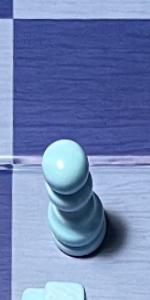
Label: Pawn_White